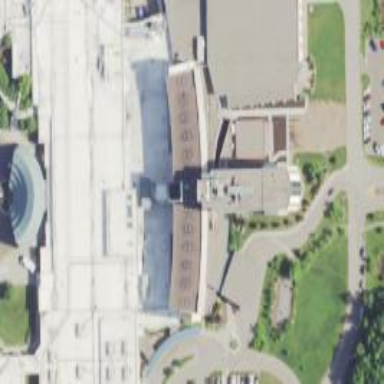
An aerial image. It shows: Attraction casino building.